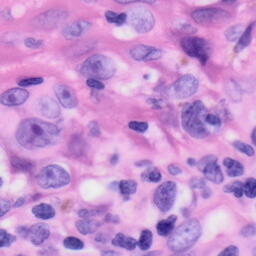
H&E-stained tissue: Skin